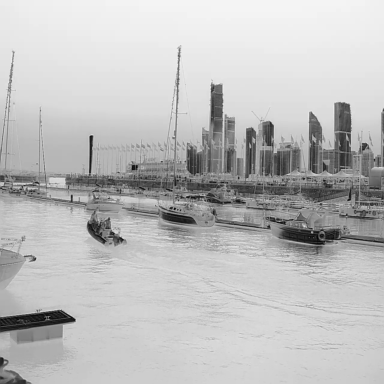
There are four canoes in the infrared image.